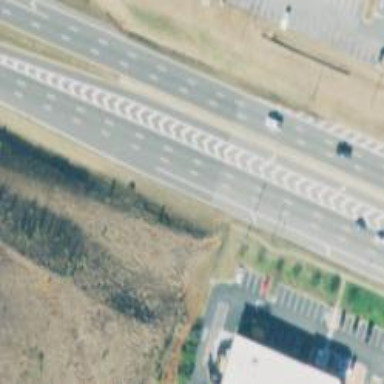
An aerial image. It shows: Asphalt road classified as primary highway with expressway characteristics.